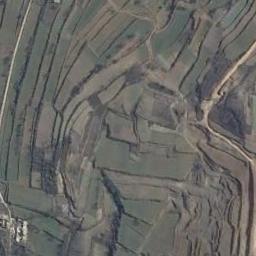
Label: terrace